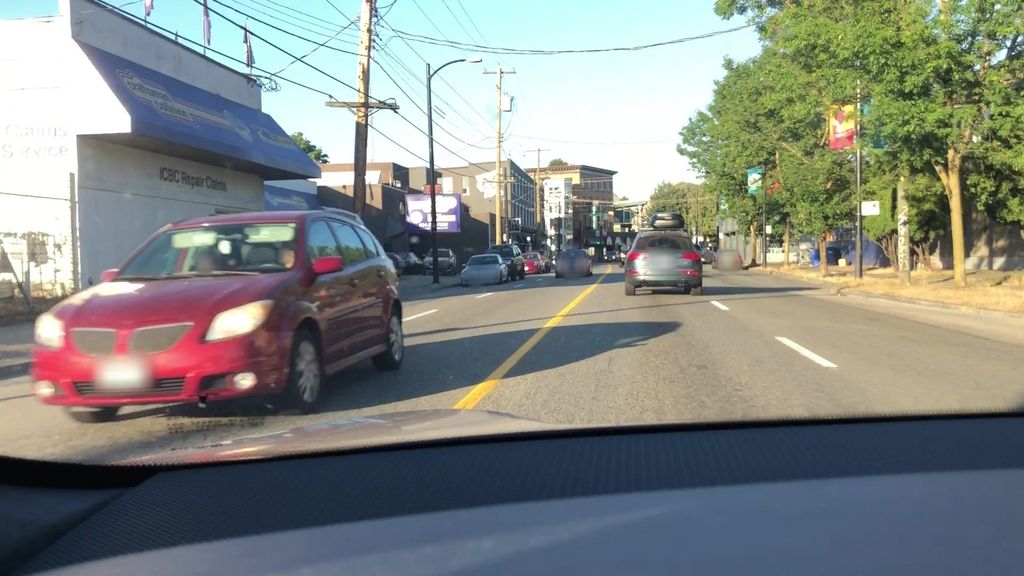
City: vancouver